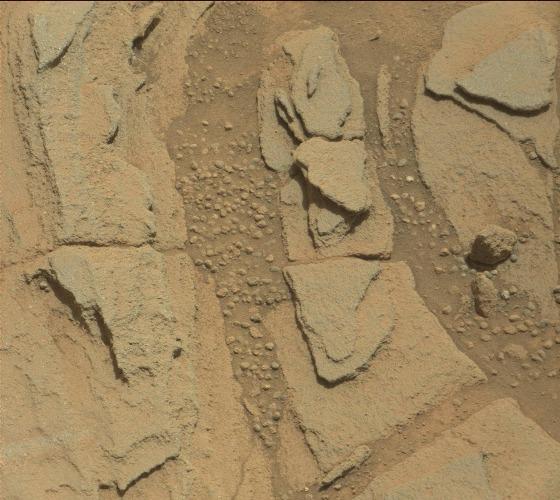
Terrain classes present: Bedrock, Gravel / Sand / Soil, Rock, Shadow